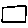
Label: square